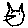
Label: cat